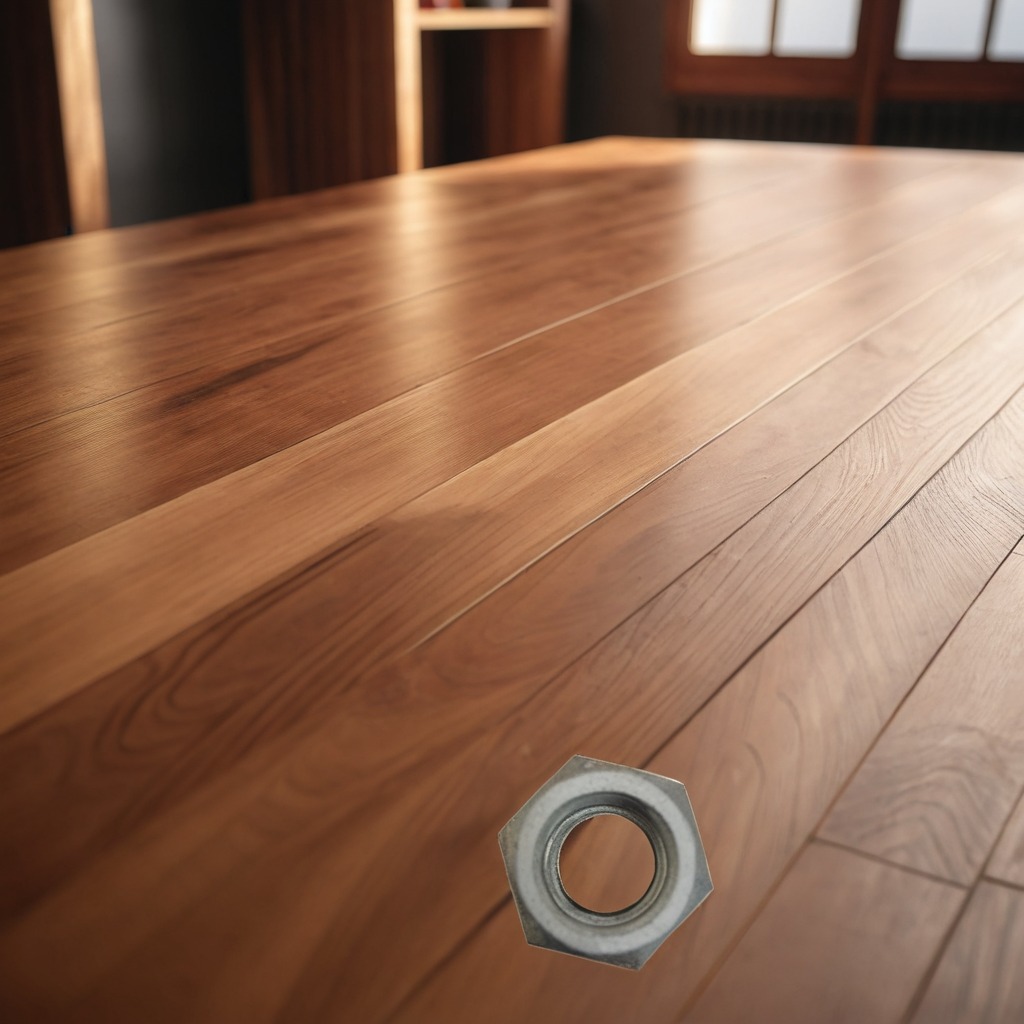
A metal nut is lying on the wooden table.